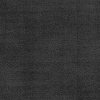
Atmospheric dust classification: dusty